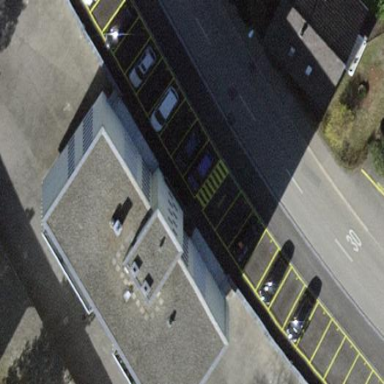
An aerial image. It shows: Parking area with parallel orientation. The surface of the parking area is asphalt.